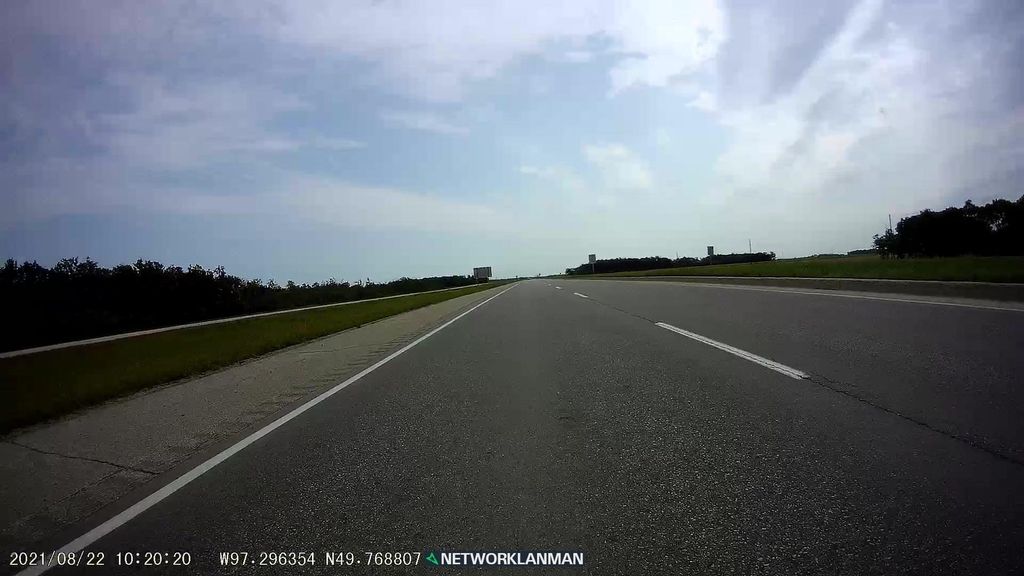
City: winnipeg